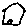
Label: house